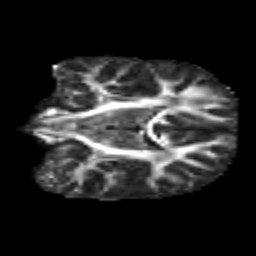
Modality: FA
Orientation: coronal
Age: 6
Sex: male
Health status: healthy